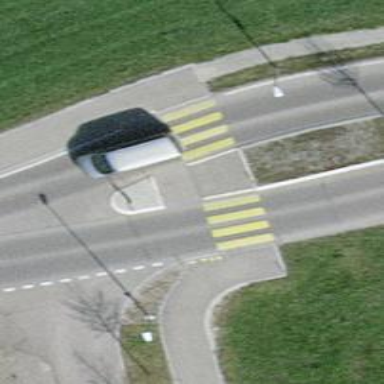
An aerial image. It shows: Marked crossing with zebra markings.